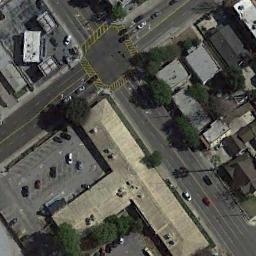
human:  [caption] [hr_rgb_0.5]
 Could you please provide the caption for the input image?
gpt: There are several moving vehicles on the road at the intersection, There are many buildings and some trees around the intersection, And many cars are parked in the open space beside the intersection .

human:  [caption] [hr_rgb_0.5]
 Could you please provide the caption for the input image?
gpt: There are cars at the intersection in all directions .

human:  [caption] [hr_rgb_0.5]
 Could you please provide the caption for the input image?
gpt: An intersection with some crosswalks is between some buildings .

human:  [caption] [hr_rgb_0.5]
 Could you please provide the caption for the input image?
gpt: There are numerous buildings of different shapes and sizes beside the intersection .

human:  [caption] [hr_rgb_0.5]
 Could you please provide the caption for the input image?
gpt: An intersection beside a parking lot and a yellow building .